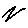
Label: zigzag